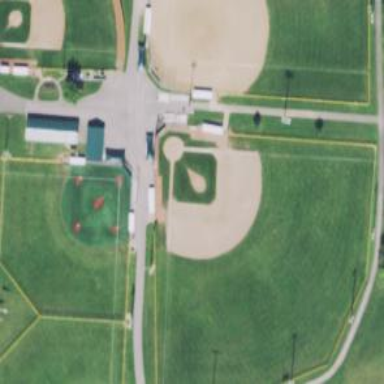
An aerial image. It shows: Baseball pitch for leisure land activities.